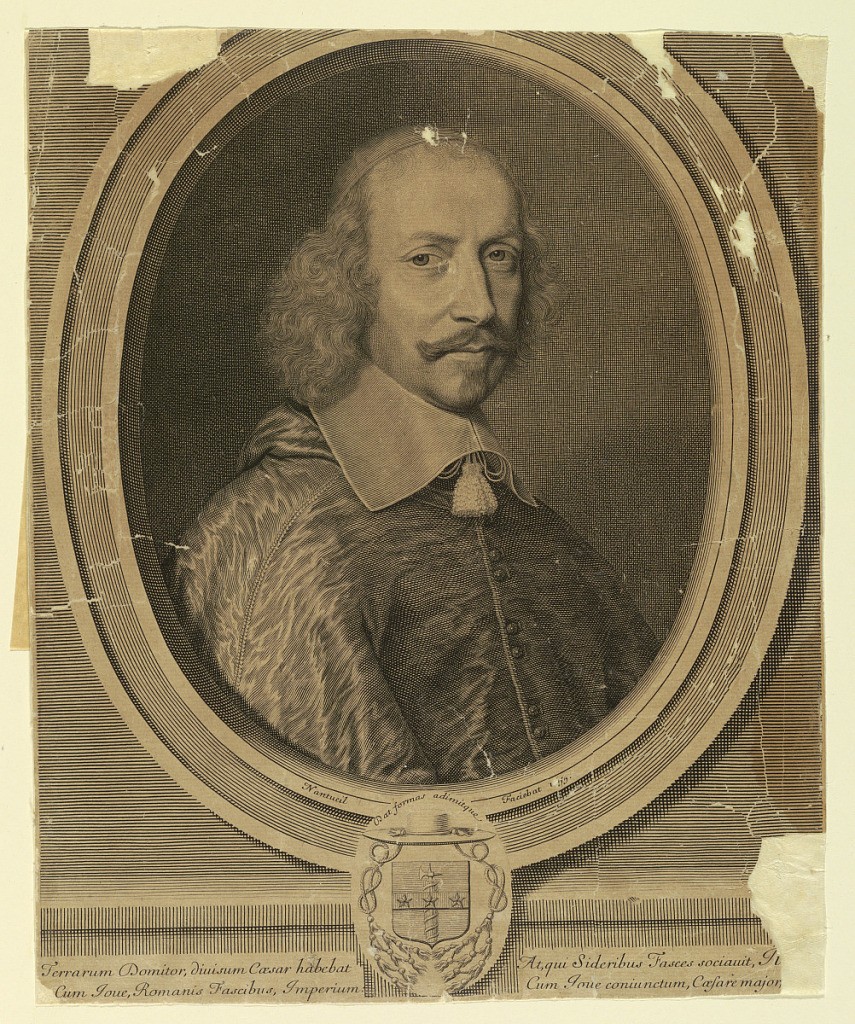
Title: Portrait of Cardinal Mazarin
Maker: Robert Nanteuil, French, 1623 – 1678
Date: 1655
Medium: Engraving on paper
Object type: Print
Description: In an oval enframement is a bust portrait of Cardinal Mazarin (1602-1661). He is shown facing half right; he wears one tassel under his collar, and a satin cape.